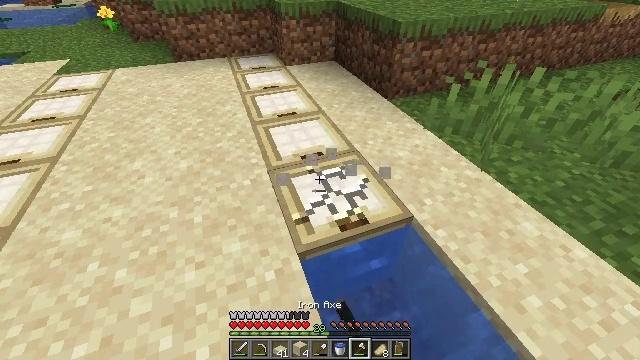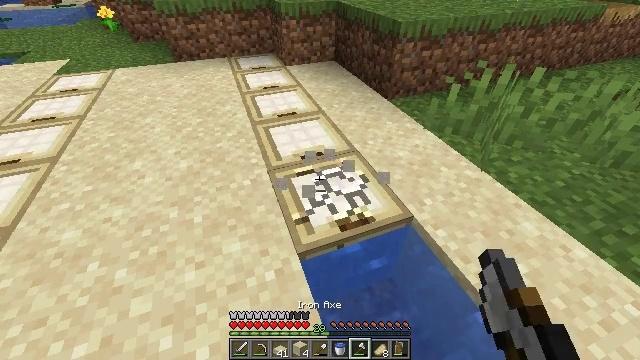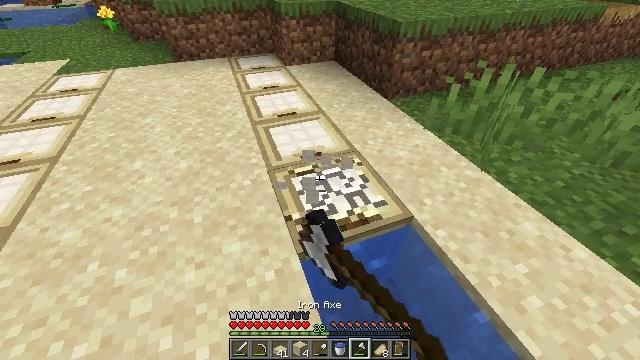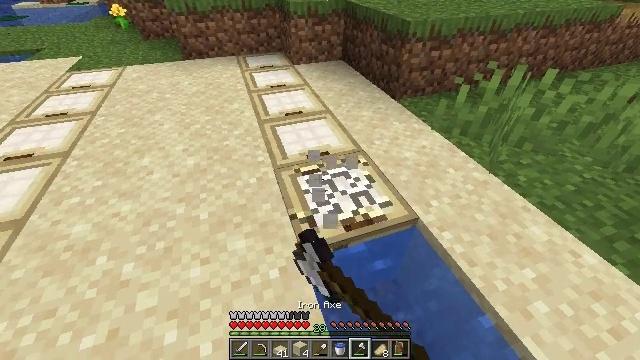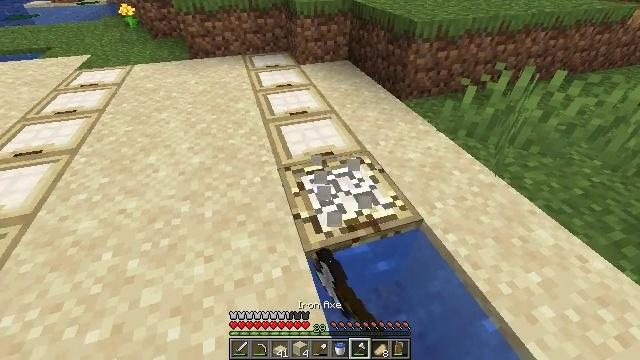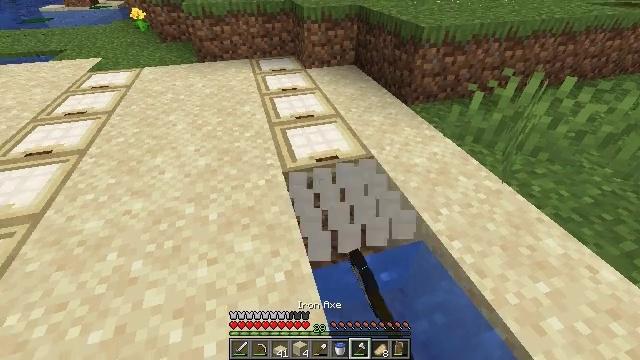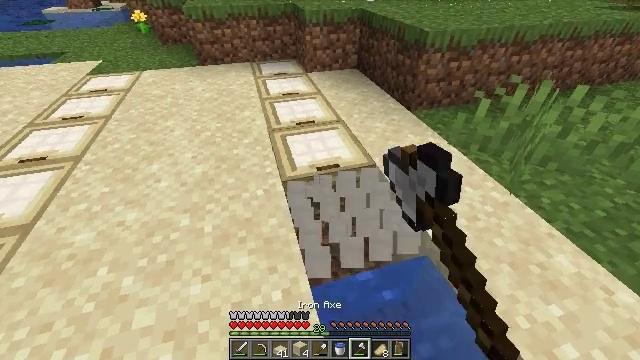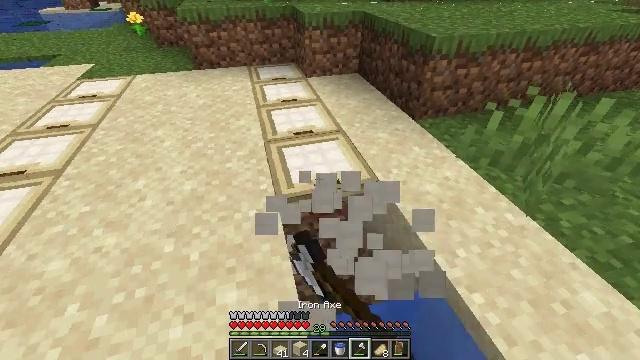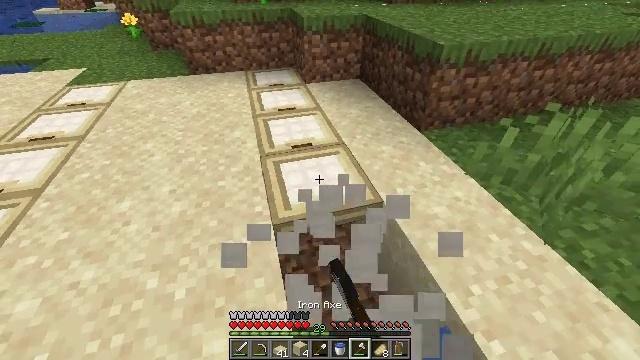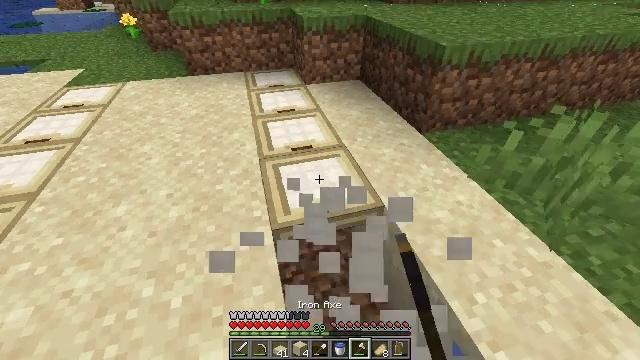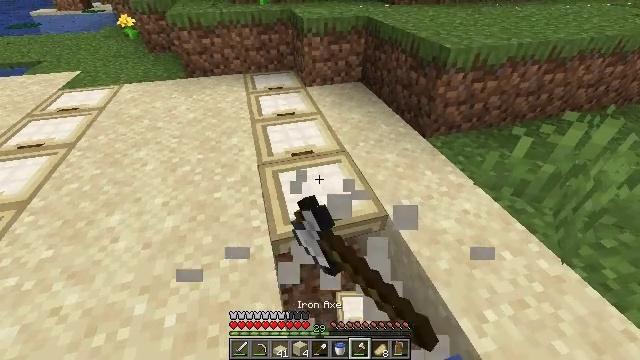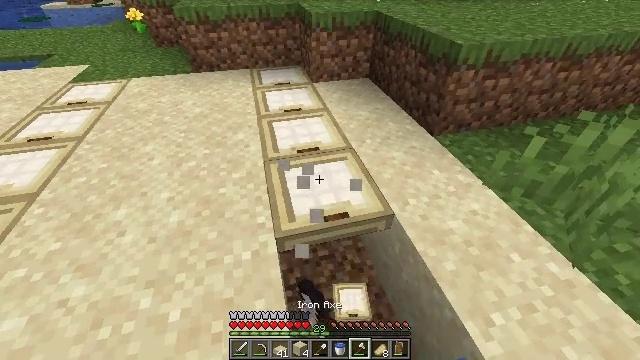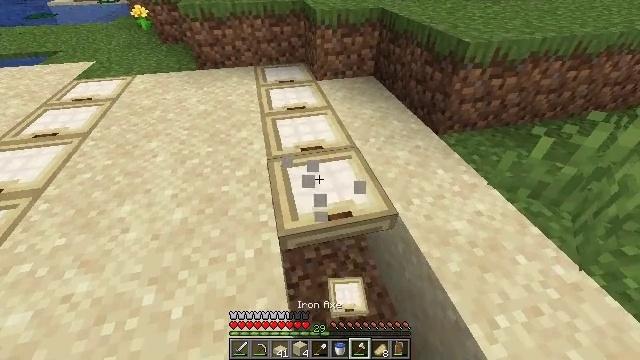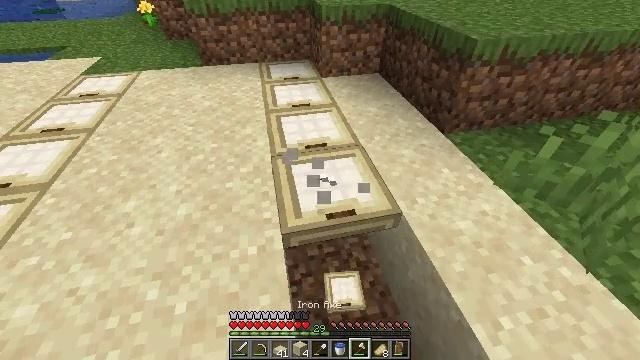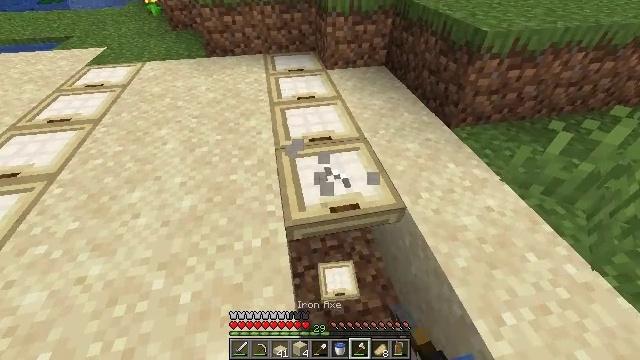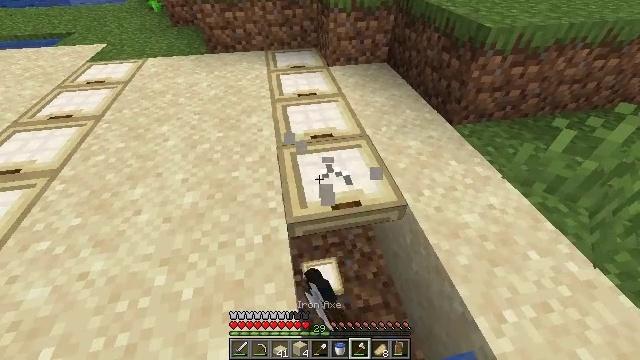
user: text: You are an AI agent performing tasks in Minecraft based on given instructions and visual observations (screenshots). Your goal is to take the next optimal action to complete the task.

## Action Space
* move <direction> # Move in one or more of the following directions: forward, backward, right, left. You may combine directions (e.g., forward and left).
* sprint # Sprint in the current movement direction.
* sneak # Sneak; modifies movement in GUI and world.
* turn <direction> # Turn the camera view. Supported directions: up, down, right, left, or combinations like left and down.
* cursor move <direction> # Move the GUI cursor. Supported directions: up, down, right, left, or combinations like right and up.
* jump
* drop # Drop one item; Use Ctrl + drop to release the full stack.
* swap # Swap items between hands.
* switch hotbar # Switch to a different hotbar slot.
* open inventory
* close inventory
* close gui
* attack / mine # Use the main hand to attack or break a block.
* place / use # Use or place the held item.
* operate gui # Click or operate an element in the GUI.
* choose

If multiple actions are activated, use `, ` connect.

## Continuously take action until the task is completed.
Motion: motion action
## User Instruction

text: Recycle the birch trapdoor for later use.
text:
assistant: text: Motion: attack / mine
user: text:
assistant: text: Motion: attack / mine
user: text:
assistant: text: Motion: turn left, attack / mine
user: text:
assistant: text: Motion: turn left, attack / mine
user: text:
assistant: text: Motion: move forward, turn left, attack / mine
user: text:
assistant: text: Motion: move forward, attack / mine
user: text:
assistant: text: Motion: move forward, attack / mine
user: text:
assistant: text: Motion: move forward, attack / mine
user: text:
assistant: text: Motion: attack / mine
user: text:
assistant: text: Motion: attack / mine
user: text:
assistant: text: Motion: turn left, attack / mine
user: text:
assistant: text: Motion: attack / mine
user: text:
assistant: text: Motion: turn left, attack / mine
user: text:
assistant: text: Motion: turn left and down, attack / mine
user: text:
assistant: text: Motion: attack / mine
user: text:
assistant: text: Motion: attack / mine
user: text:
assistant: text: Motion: attack / mine
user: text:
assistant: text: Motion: attack / mine
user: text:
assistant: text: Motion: attack / mine
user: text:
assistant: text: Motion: attack / mine
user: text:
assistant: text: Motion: attack / mine
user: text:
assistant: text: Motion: attack / mine
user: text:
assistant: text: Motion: attack / mine
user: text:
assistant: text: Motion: attack / mine
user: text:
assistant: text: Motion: attack / mine
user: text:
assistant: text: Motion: attack / mine
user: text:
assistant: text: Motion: attack / mine
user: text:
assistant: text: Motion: move forward, attack / mine
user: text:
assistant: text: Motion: move forward, turn left, attack / mine
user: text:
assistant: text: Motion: move forward, turn left, attack / mine